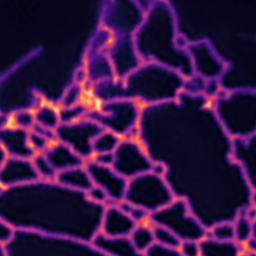
Label: Super-resolution ER image